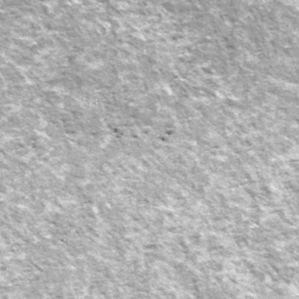
Label: frost